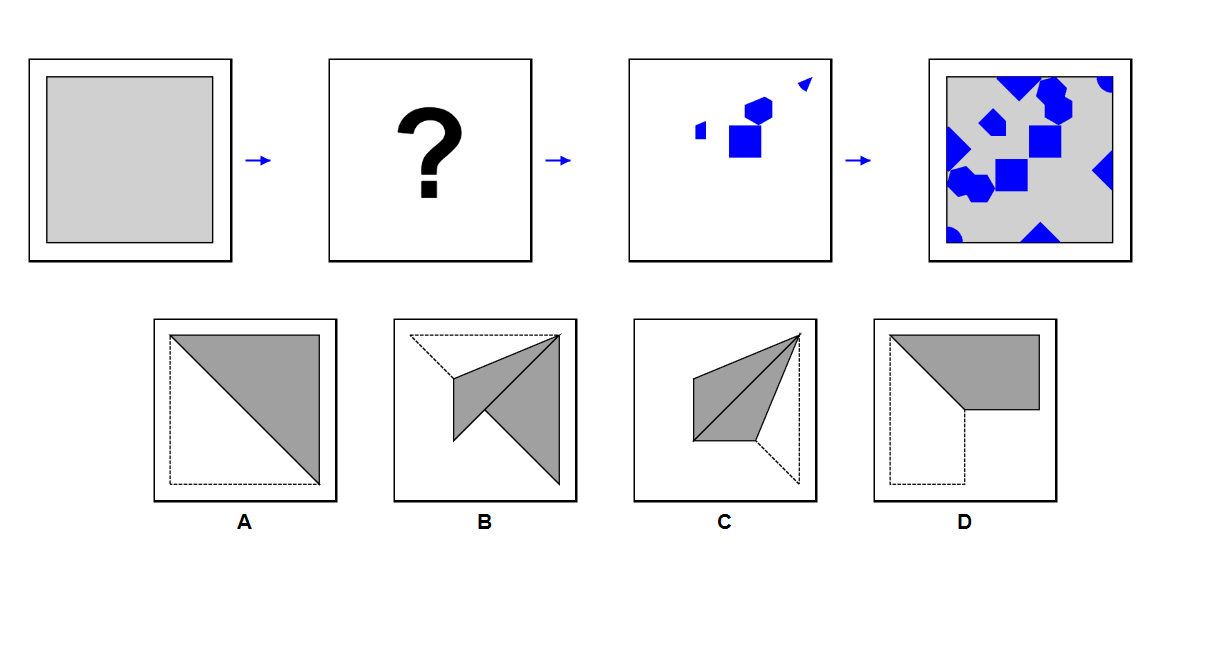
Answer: D